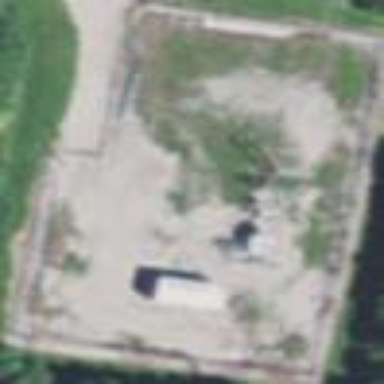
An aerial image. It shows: Fence surrounding power substation.